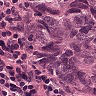
Metastatic tissue present: yes